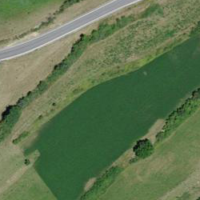
EUNIS habitat code: 24
Species observed at this site:
Gymnadenia conopsea